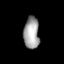
Tissue: lung
Cell type: Endothelial cells
Senescence score: 0.5422
Nuclear area (px): 483
Mean DAPI intensity: 161.557